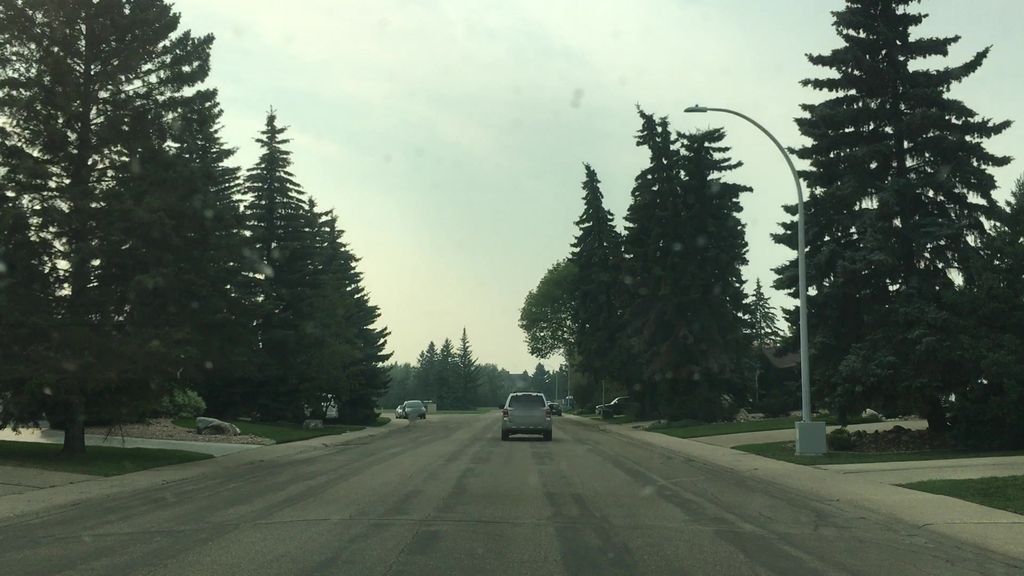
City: edmonton